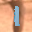
Label: 1